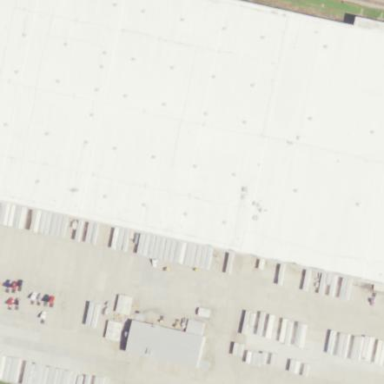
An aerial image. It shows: Warehouse.